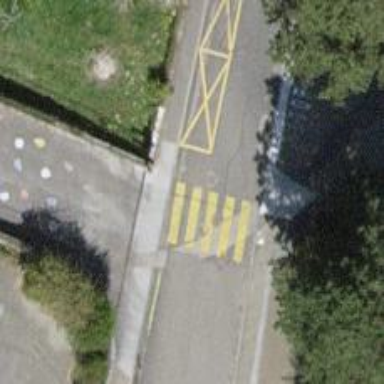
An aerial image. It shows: Uncontrolled zebra crossing with notable zebra markings.